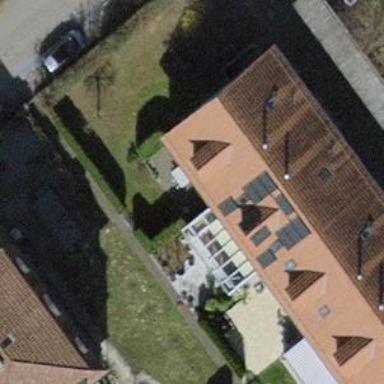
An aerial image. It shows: Gabled house with tiled roof.